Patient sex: M
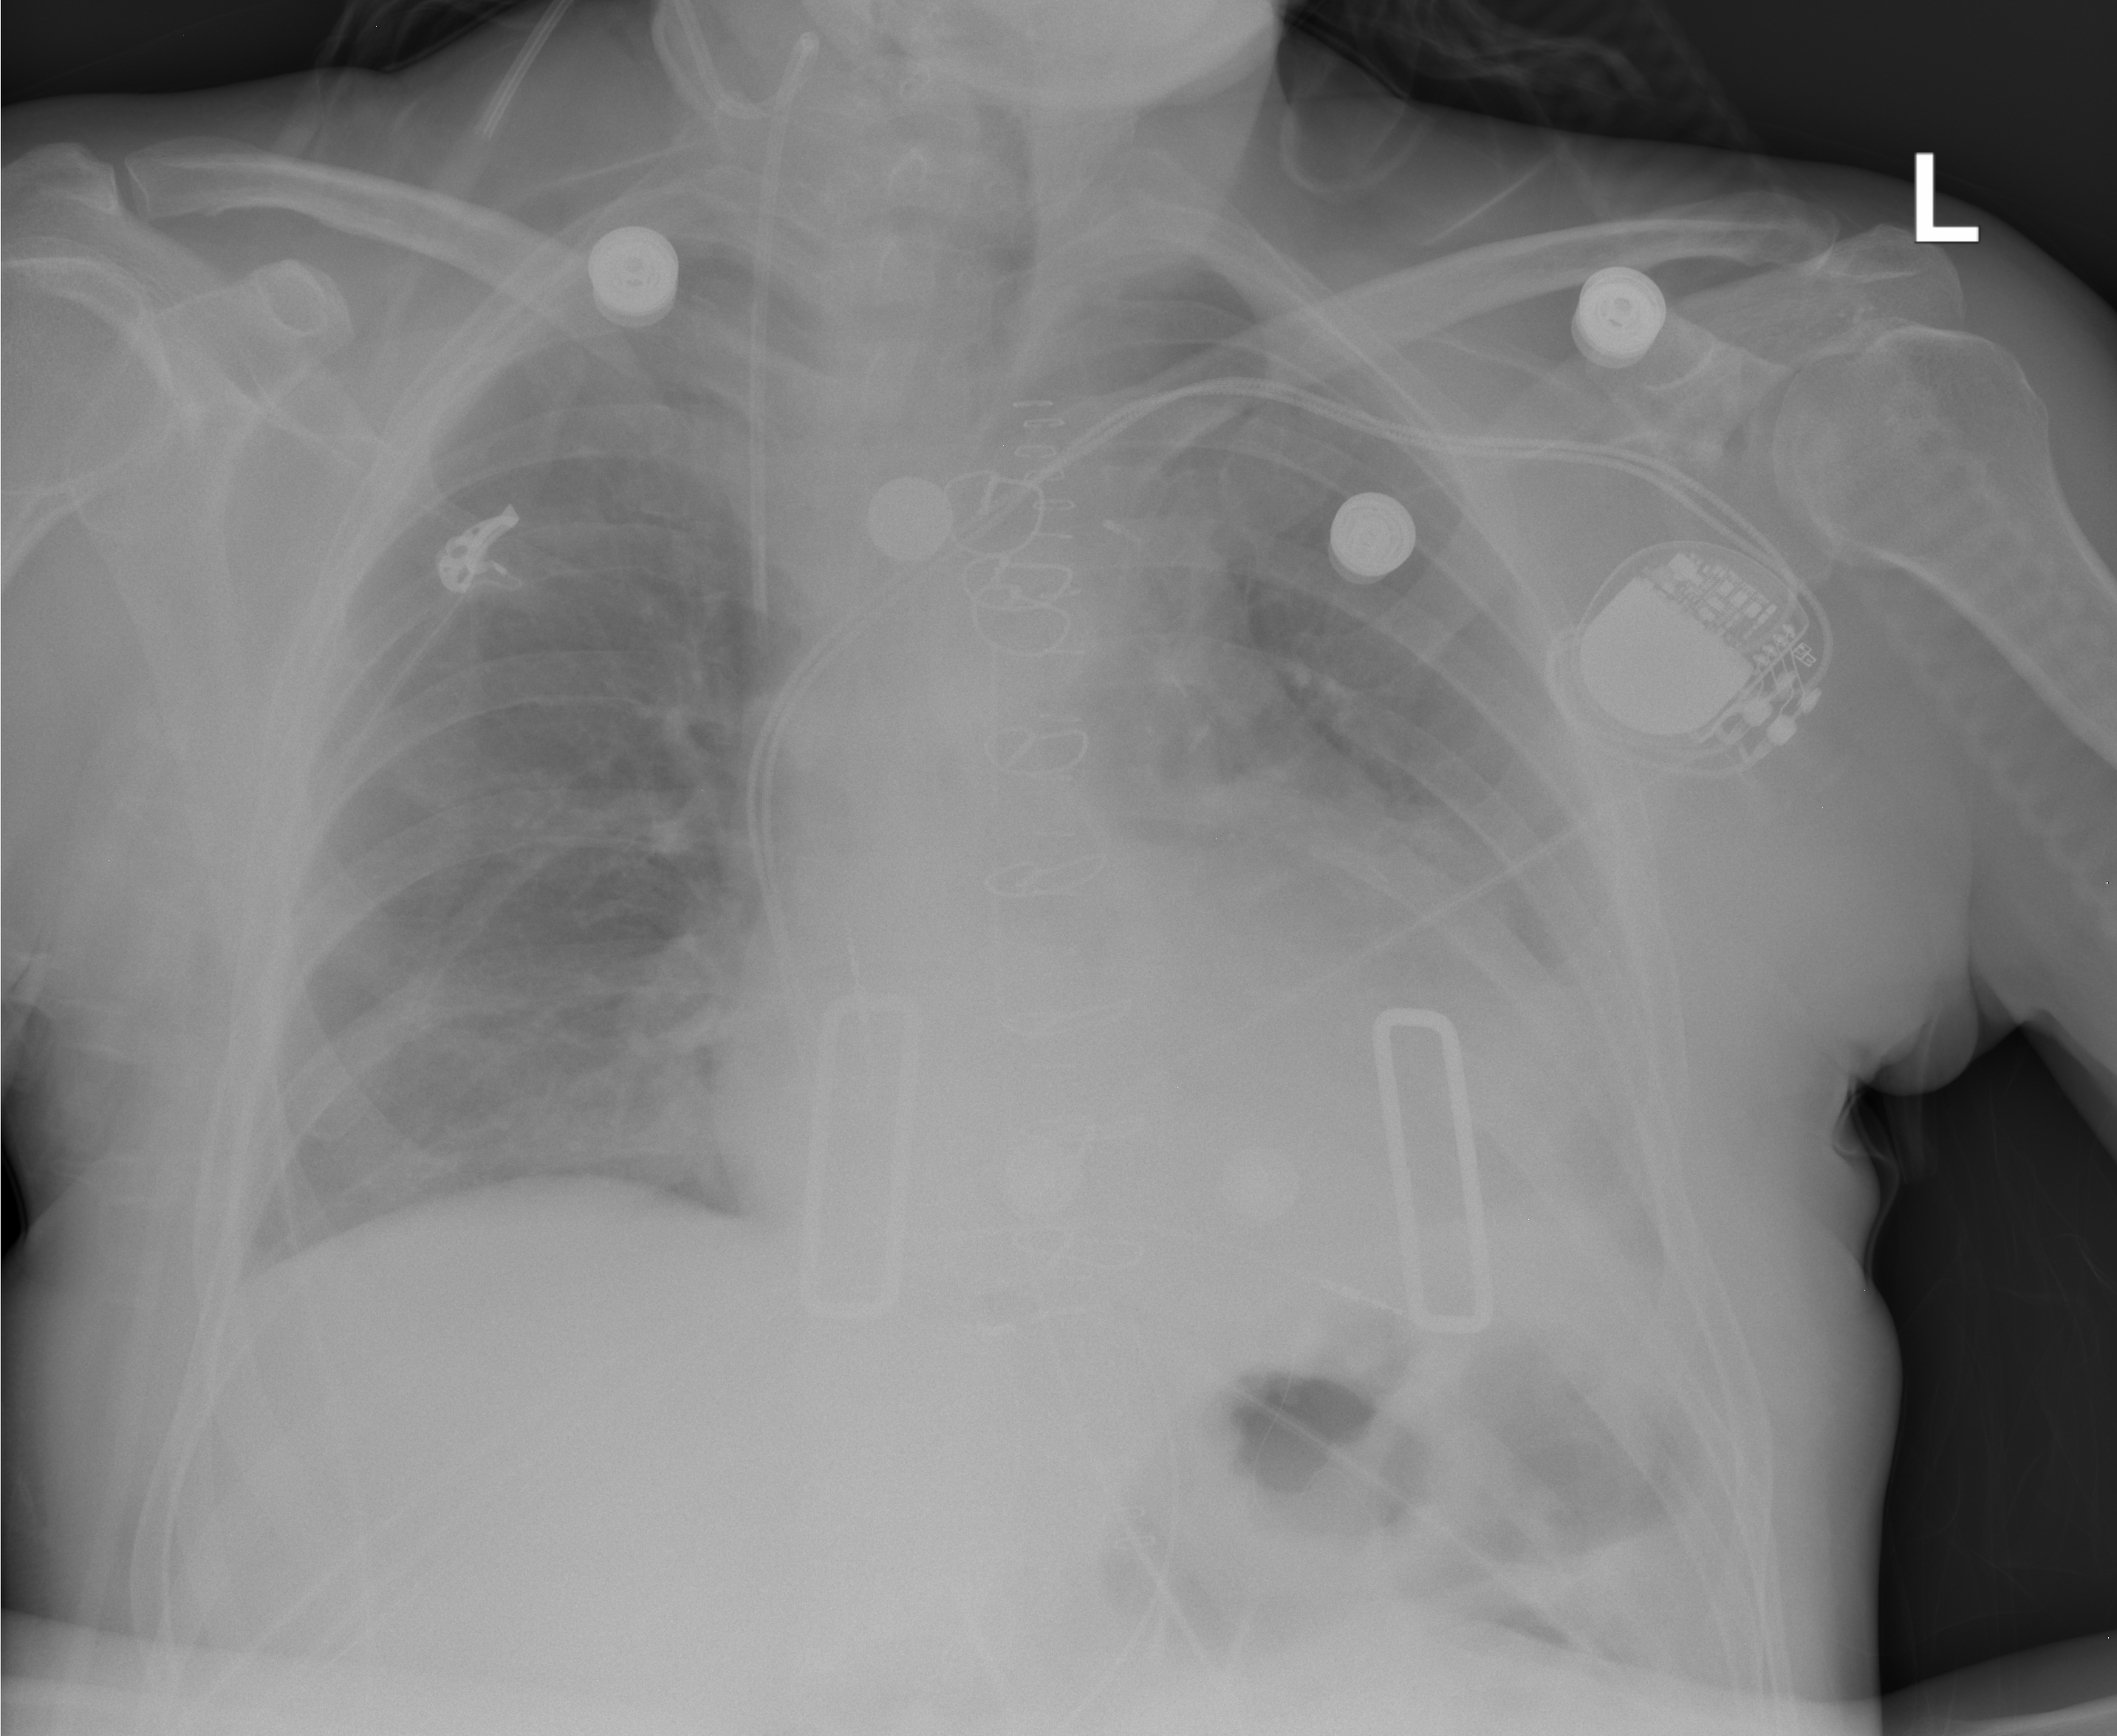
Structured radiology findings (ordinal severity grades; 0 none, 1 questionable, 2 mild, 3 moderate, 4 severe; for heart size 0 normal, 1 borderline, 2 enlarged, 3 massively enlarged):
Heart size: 1
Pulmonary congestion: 2
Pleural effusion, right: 0
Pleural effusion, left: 2
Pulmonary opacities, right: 0
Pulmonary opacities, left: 0
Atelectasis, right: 0
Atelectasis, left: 2